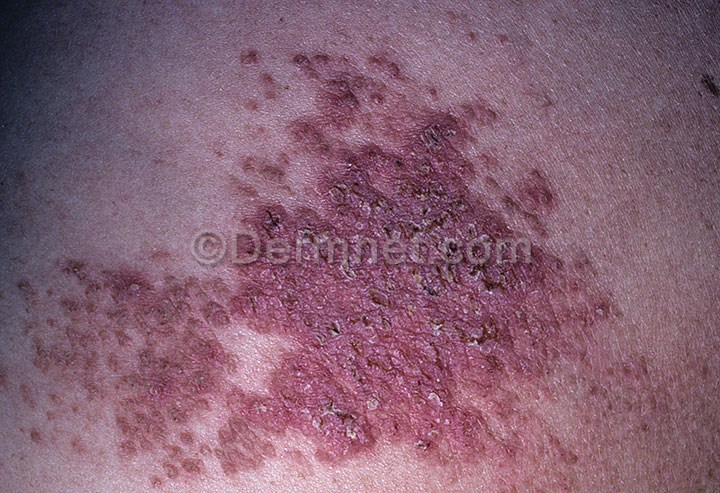
Disease: Bullous Disease Photos